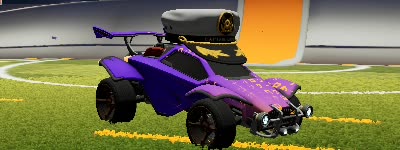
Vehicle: octane